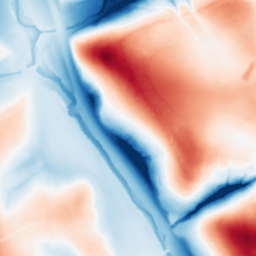
Category: multiscale
Decomposition family: dog_multiscale
Decomposition parameters: sigma_ratio: 2
n_scales: 6
base_sigma: 0.5
Upsampling method: lanczos
Upsampling parameters: scale: 8
Upsampling scale: 8